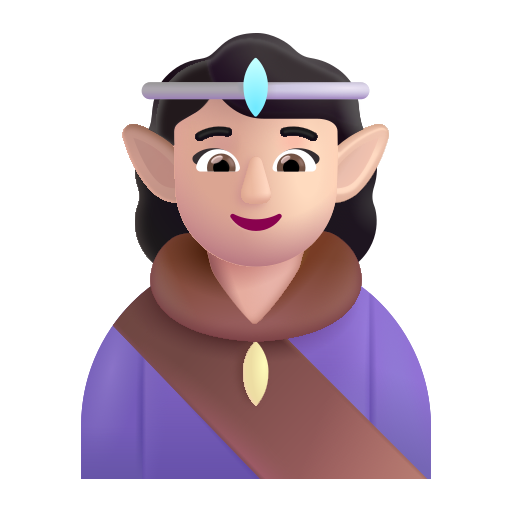
woman elf color light